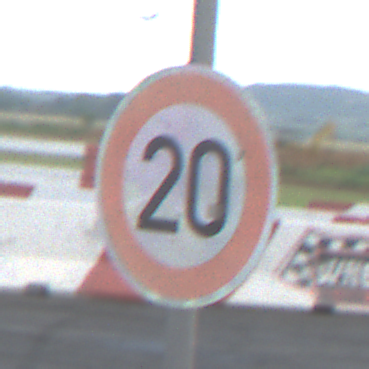
Verkehrszeichen: Geschwindigkeit20
Umgebung: Outdoor, RoadRail
Tageszeit: MorningAfternoon
Wetter: PartlyCloudy
Licht: Natural
Jahreszeit: NotSpecified
Kontrast: LowContrast